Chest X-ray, AP view. Patient: 62 years old, sex M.
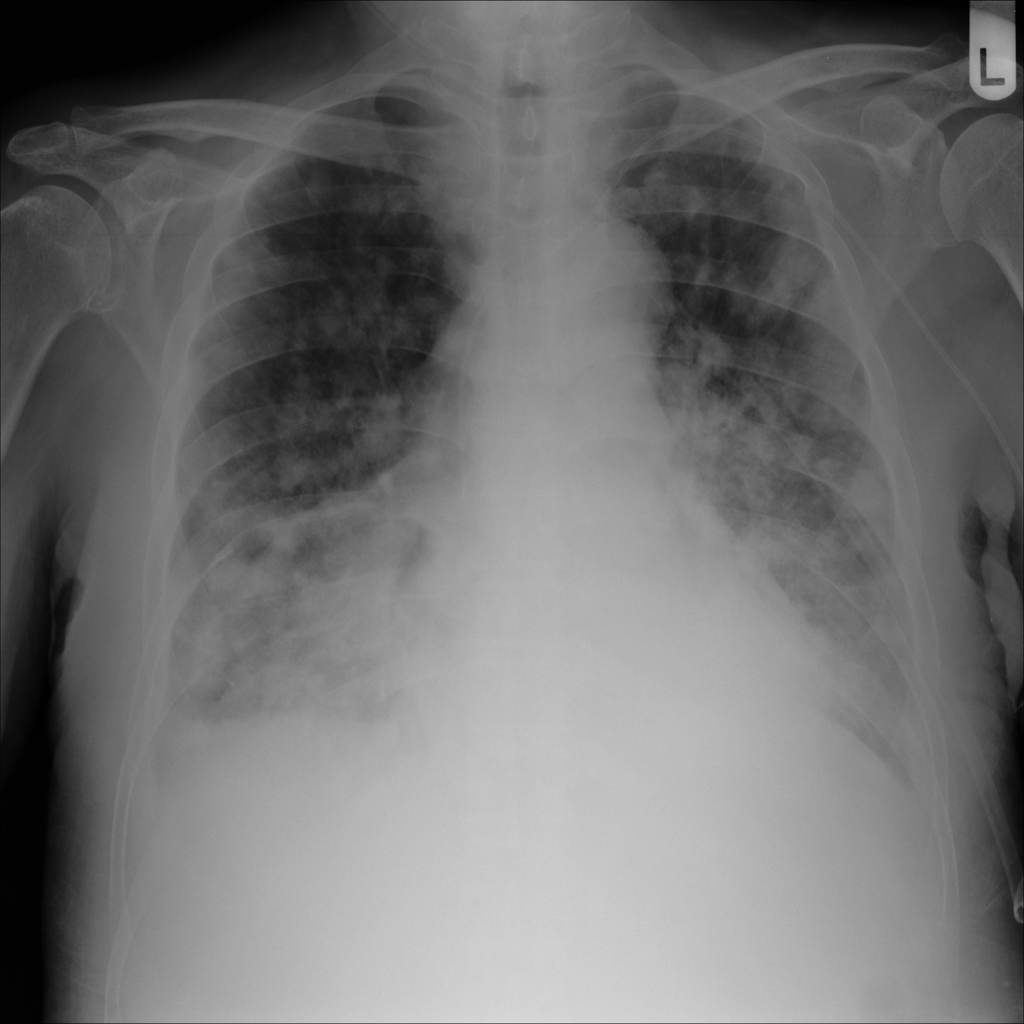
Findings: Consolidation, Effusion, Nodule